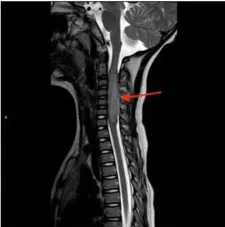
Perioperative magnetic resonance imaging. The tumor showed isointensity on T1-weighted imaging.
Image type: radiology (mri)